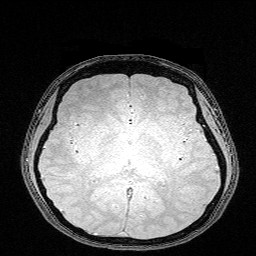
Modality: FLASH
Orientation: coronal
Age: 24
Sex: female